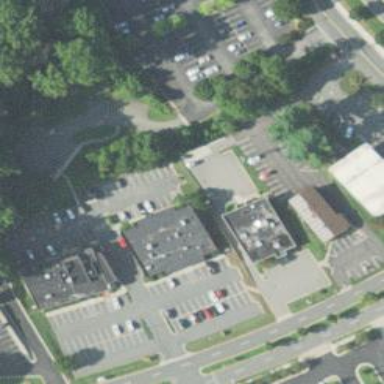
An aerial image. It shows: Healthcare clinic is depicted in the image.